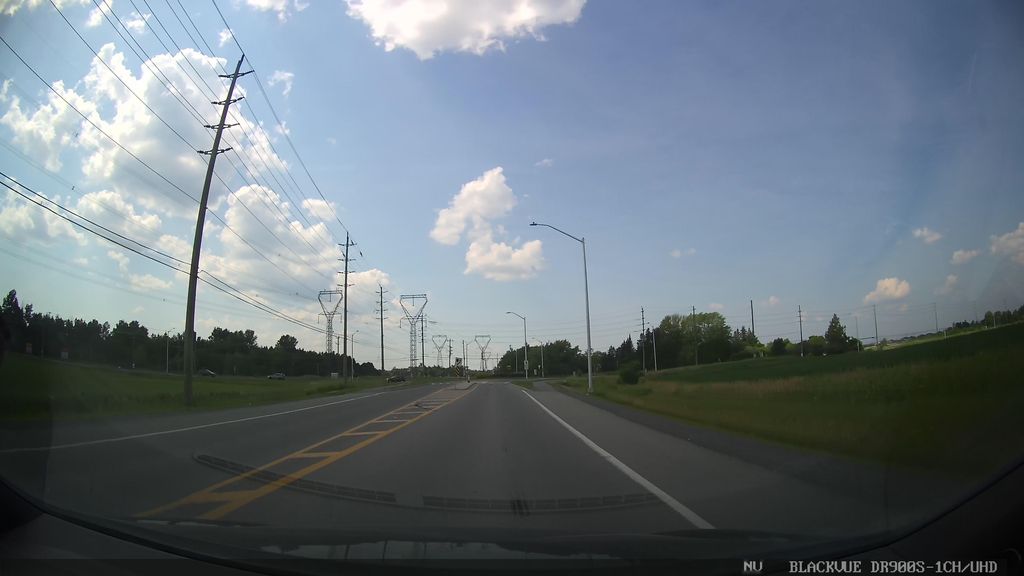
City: ottawa-gatineau